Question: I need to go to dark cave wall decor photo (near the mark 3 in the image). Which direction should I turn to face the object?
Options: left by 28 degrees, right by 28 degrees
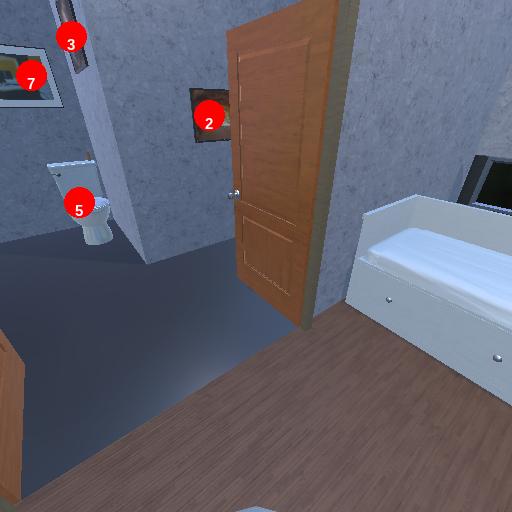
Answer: left by 28 degrees